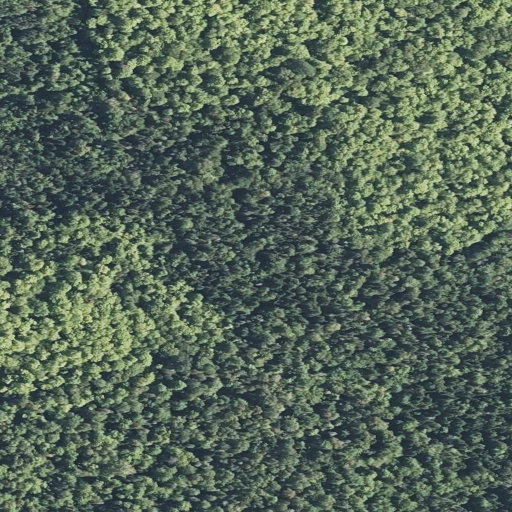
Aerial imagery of ridge(s) in Maine named Hunt Ridge containing mixed forest, deciduous forest, and evergreen forest